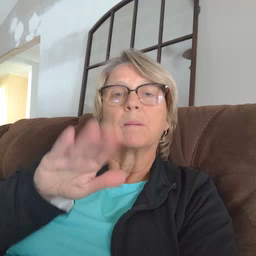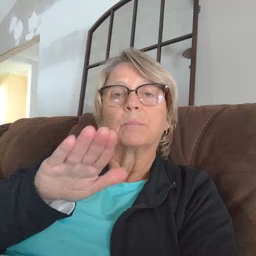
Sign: book